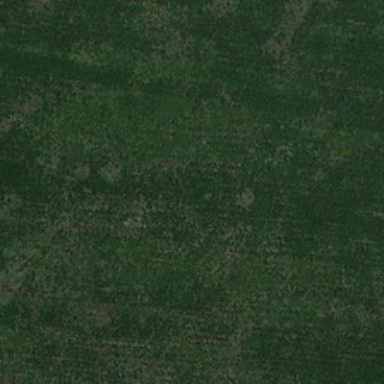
It is a piece of green meadow .